Question: Recently I started seeing the following nonsense with the satellite images in my Google Earth plugin:

The incorrect tiles fade in and out as I zoom, and at some zoom levels everything looks fine.
This happens across browsers (chrome, IE9, Firefox), but only on my machine. I've tried re-installing the plugin, but that didn't seem to help.
I'm using plugin version 6.2.2.6613
Does anyone know what might be causing this problem?
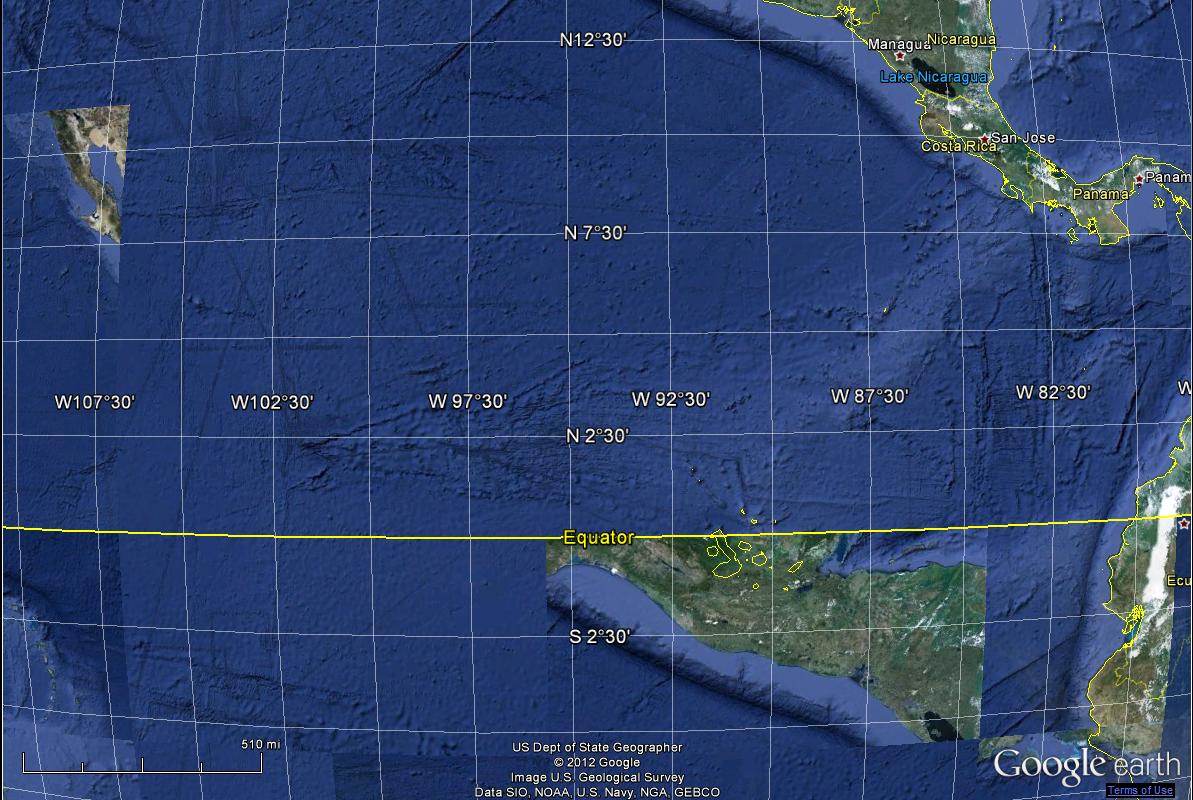
Answer: I have seen this problem before and again recently. The first time I was told it could be conflicts with the hardware accelerators but then the problem just went away.
Until recently I have had two instances of the plugin running in the same desktop application with no problems. Then a couple of days ago I started seeing the problem again although it is not happening today. I don't know if it would help but I would suggest rebooting your computer.
I've also wondered if Google was updating the plugin or the maps...
Sorry I can't be of any help but I suspect it will go away soon.